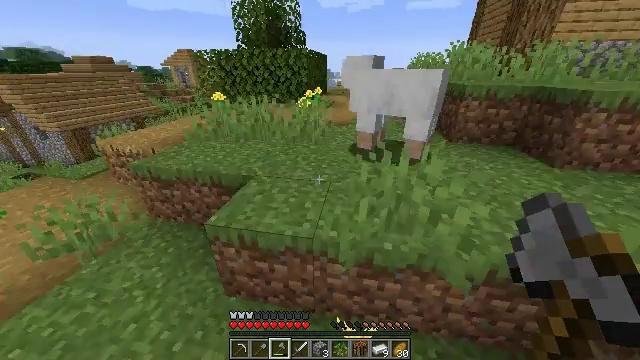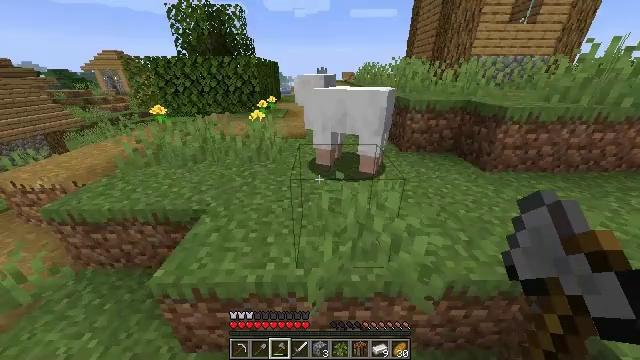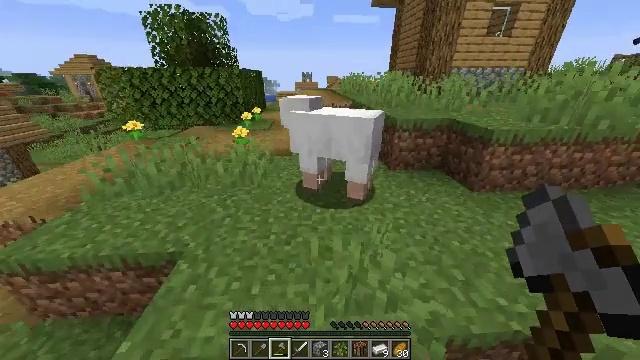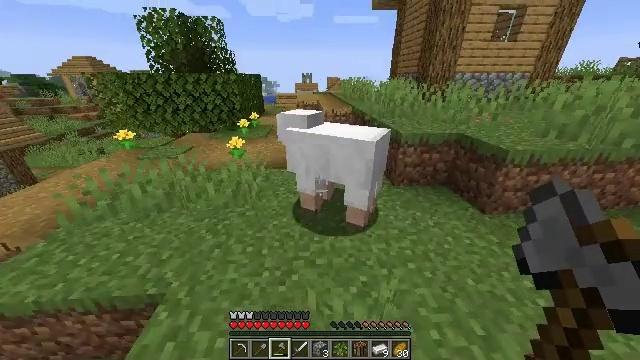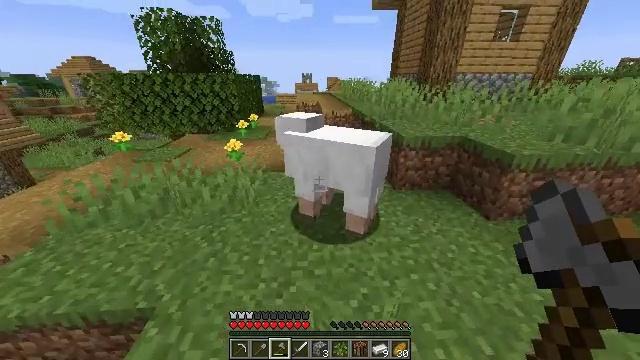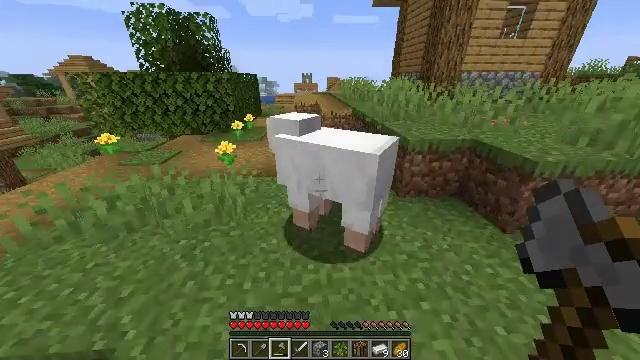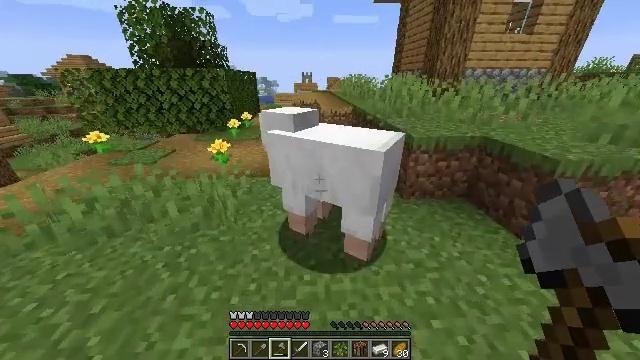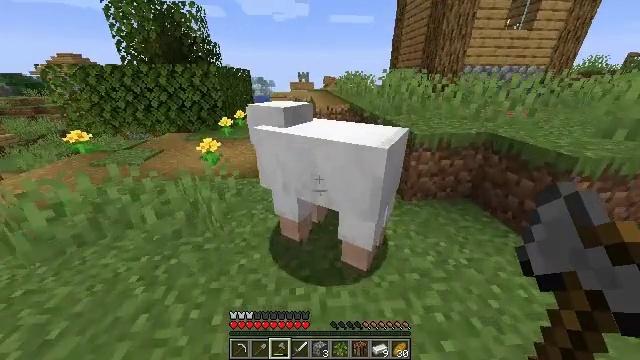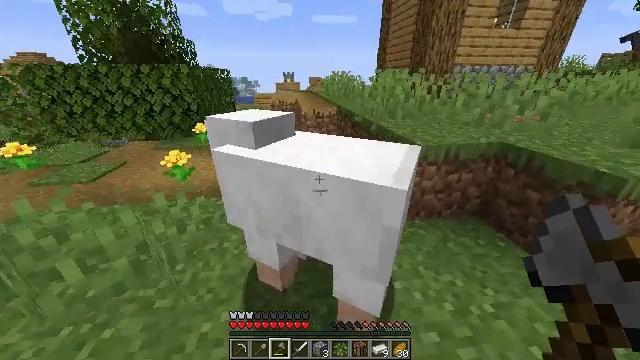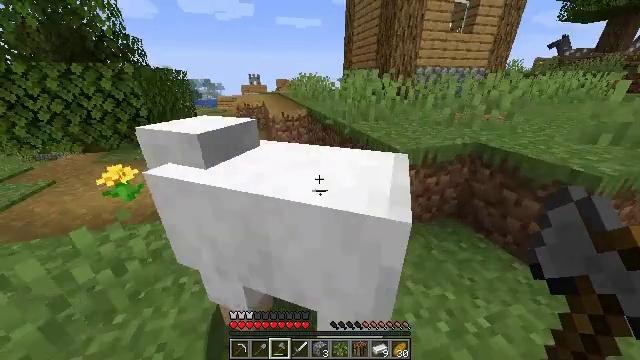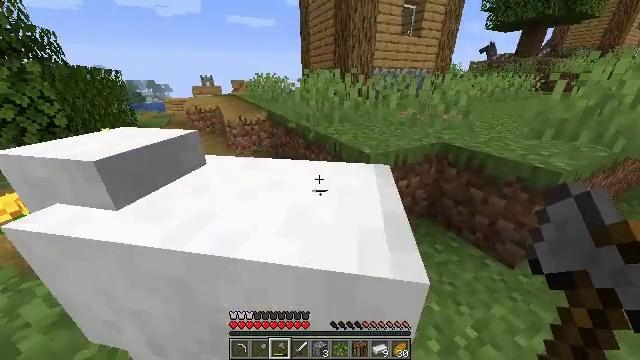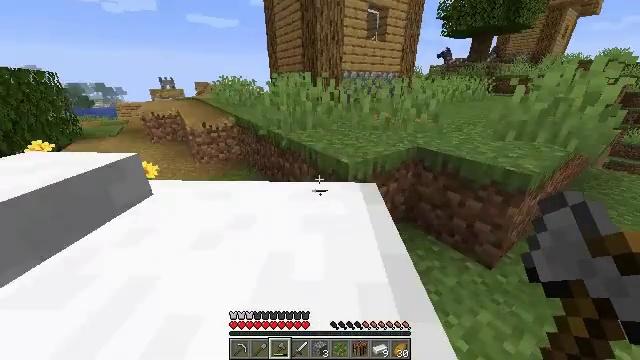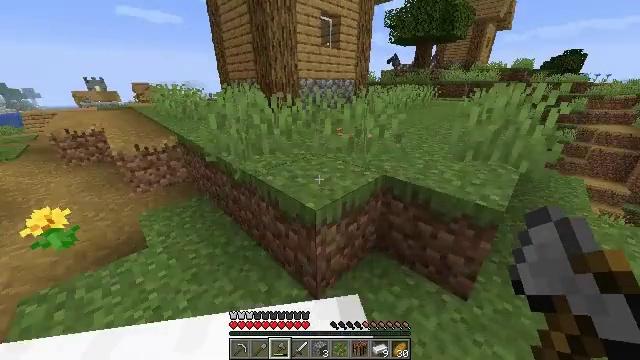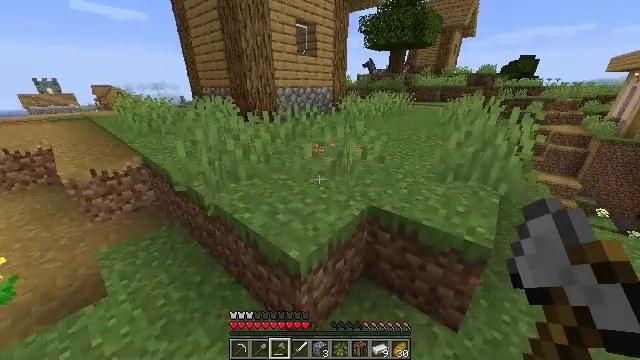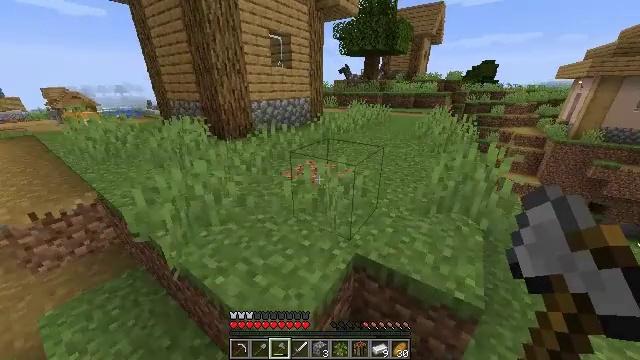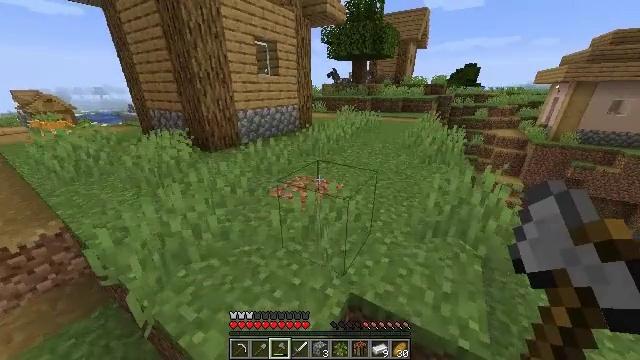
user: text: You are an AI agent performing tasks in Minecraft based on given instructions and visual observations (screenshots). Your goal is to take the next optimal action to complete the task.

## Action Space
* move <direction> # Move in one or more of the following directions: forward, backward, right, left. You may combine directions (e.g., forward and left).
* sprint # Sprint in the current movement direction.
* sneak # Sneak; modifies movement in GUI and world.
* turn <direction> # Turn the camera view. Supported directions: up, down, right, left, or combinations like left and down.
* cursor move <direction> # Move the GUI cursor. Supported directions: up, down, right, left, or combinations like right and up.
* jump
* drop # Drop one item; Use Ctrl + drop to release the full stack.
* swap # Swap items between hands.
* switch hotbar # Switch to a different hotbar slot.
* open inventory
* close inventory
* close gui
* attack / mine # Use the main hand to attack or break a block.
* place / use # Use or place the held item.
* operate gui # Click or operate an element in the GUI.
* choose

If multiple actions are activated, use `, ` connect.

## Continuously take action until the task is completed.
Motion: motion action
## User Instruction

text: Collect materials from the oak fence gate.
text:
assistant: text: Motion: move forward and move right, sprint, turn right, jump
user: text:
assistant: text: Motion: move forward and move right, sprint, turn right, jump
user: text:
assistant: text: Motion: move forward and move right, sprint, jump
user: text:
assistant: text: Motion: move forward and move right, sprint
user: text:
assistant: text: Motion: move forward, sprint
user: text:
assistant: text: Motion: move forward, sprint
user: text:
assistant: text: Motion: move forward, sprint
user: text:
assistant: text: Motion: move forward, sprint, turn right
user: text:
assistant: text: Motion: move forward, sprint, turn right
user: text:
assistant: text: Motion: move forward, sprint, turn right
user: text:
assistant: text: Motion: move forward, sprint, turn right
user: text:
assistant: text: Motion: move forward, sprint, turn right, jump
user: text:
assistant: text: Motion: move forward, sprint, turn right, jump
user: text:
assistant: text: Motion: move forward and move right, sprint, turn right, jump
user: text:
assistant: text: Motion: move forward and move right, sprint, turn right, jump
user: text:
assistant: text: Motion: move forward and move right, sprint, jump
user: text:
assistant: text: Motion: move forward and move right, sprint
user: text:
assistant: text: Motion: move forward and move right, sprint
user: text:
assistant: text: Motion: move forward and move right, sprint
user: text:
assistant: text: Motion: move forward, sprint
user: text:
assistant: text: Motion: move forward, sprint
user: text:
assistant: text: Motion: move forward, sprint
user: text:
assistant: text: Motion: move forward, sprint
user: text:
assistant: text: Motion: move forward, sprint
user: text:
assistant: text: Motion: move forward, sprint
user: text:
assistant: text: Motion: move forward, sprint, turn right
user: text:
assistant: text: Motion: move forward, sprint
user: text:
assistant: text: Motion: move forward, sprint, turn right
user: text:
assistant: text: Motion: move forward, sprint, turn right, jump
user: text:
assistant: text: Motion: move forward, sprint, turn right, jump